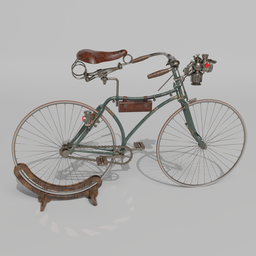
Label: mechanical